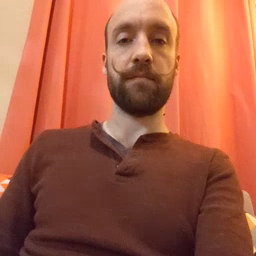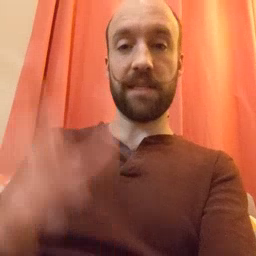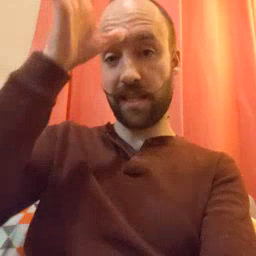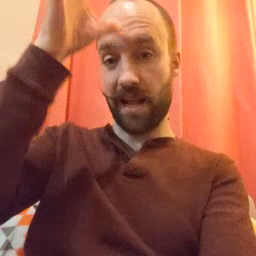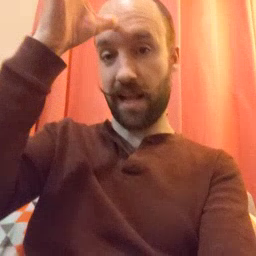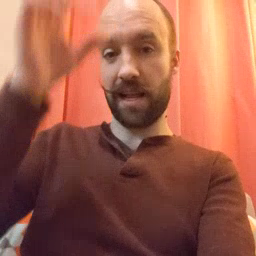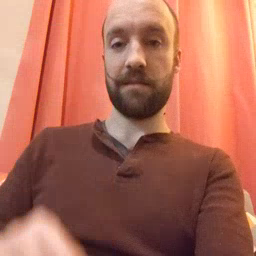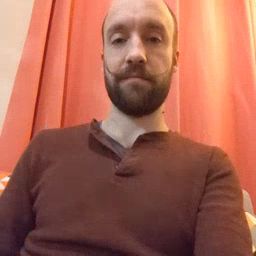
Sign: dad